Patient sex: M
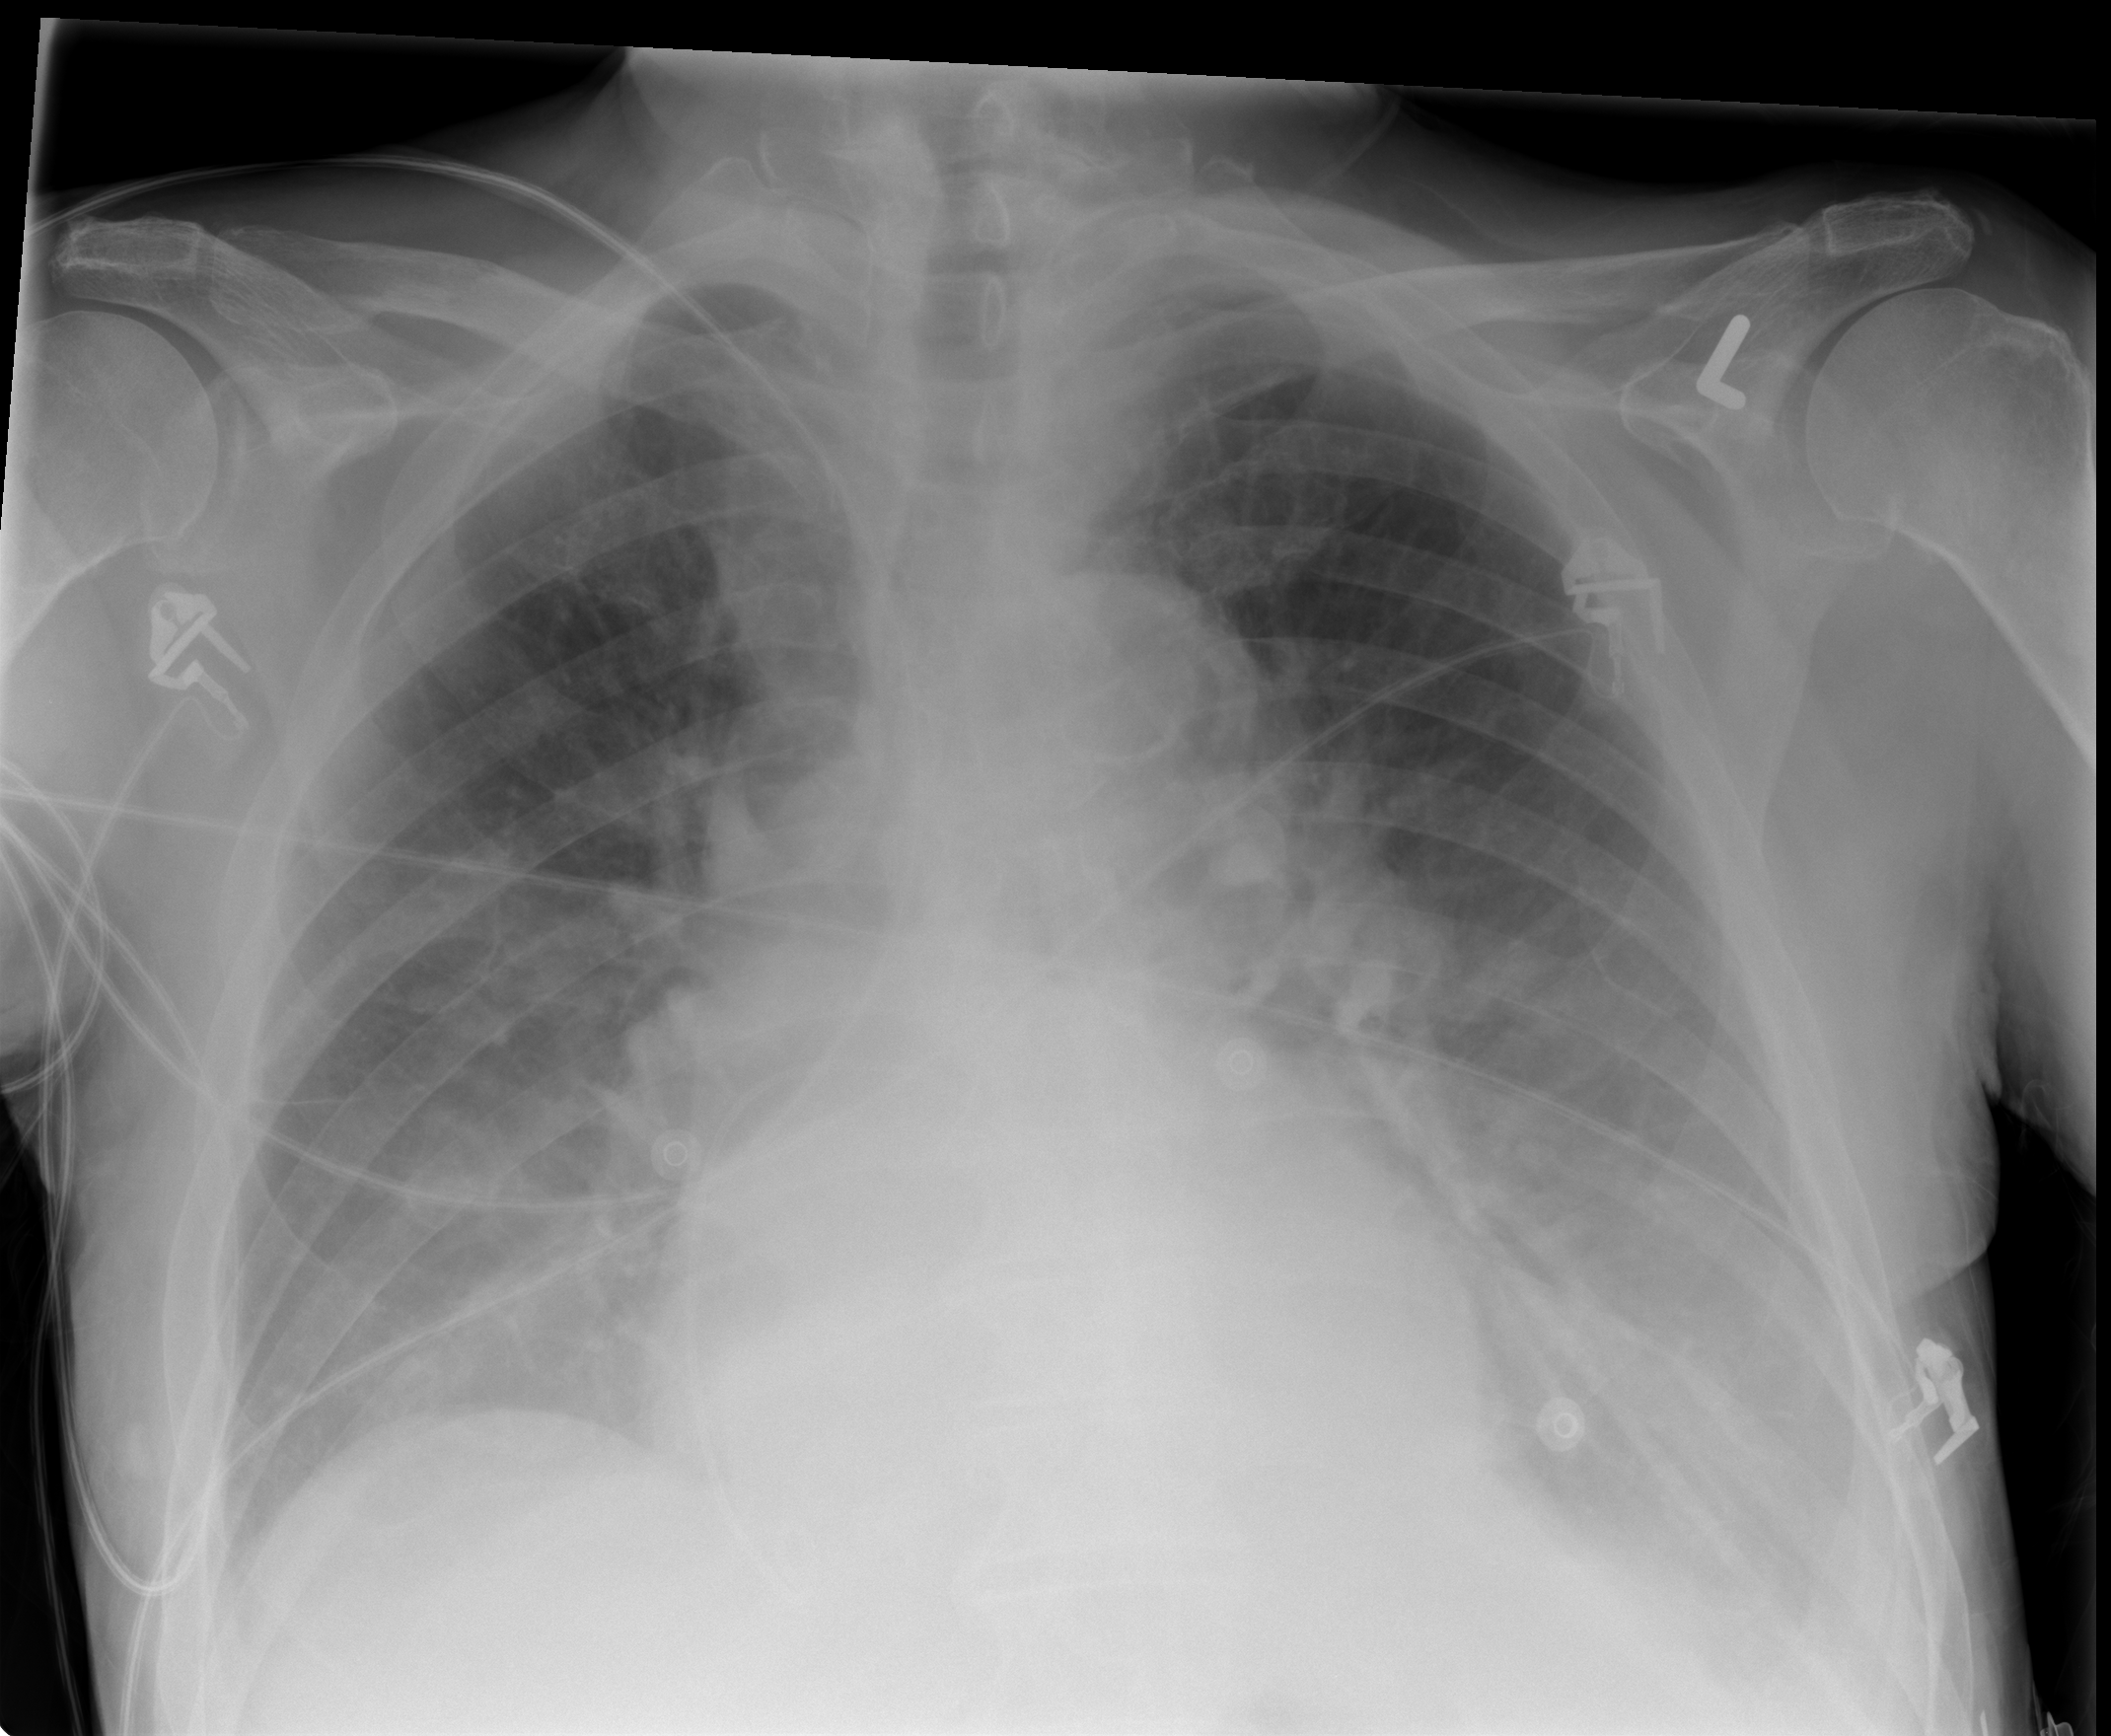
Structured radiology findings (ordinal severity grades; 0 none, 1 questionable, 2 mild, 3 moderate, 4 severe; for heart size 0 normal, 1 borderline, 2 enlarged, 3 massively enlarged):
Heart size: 2
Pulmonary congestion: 2
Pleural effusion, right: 0
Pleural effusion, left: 2
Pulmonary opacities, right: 0
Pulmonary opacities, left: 0
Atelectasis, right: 0
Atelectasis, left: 2